Aerial crown-view tile of a tropical tree (Barro Colorado Island, Panama), acquired 20250512:
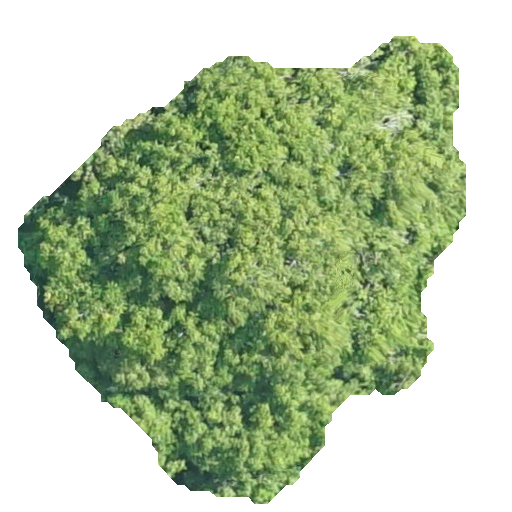
Species: Protium stevensonii
GBIF accepted scientific name: Tetragastris panamensis
Crown area: 202.158 m²